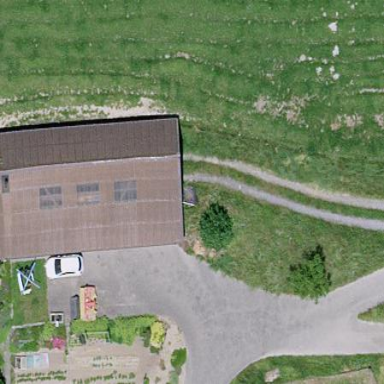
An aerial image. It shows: Shed.